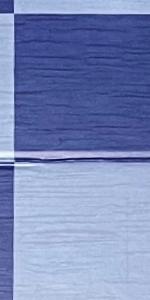
Label: Empty